Field crop: maize
Growth stage: 1
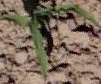
Species: maize